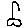
Label: hexagon